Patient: sex M, age 47
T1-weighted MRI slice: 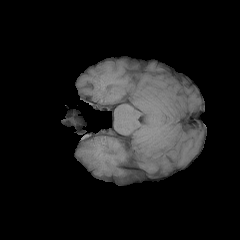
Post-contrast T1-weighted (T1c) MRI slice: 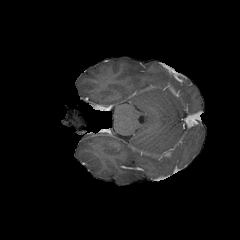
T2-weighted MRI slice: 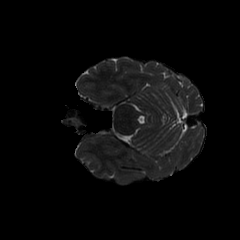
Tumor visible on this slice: no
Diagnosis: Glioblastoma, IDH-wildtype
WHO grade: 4